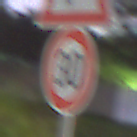
Verkehrszeichen: Geschwindigkeit30
Zusatzzeichen oben: KurveRechts
Umgebung: Outdoor, Suburban
Tageszeit: Night
Wetter: PartlyCloudy
Licht: Artificial
Jahreszeit: NotSpecified
Kontrast: HighContrast